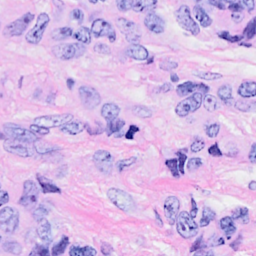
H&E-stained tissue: Breast